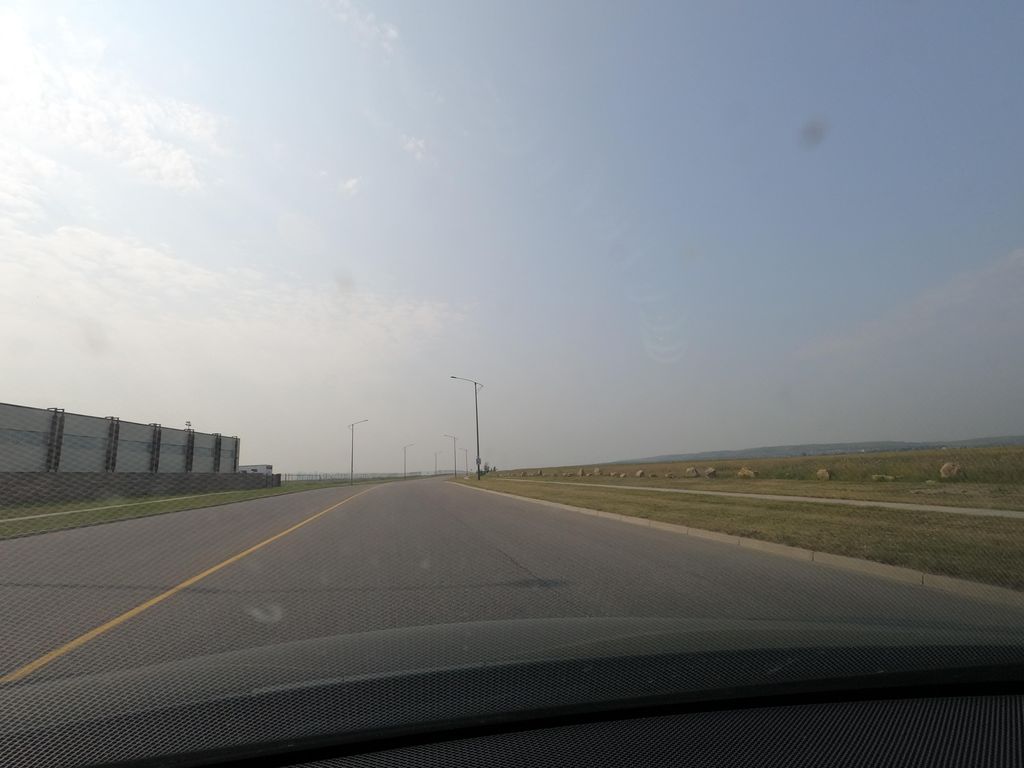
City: calgary